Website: apple
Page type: billing-address
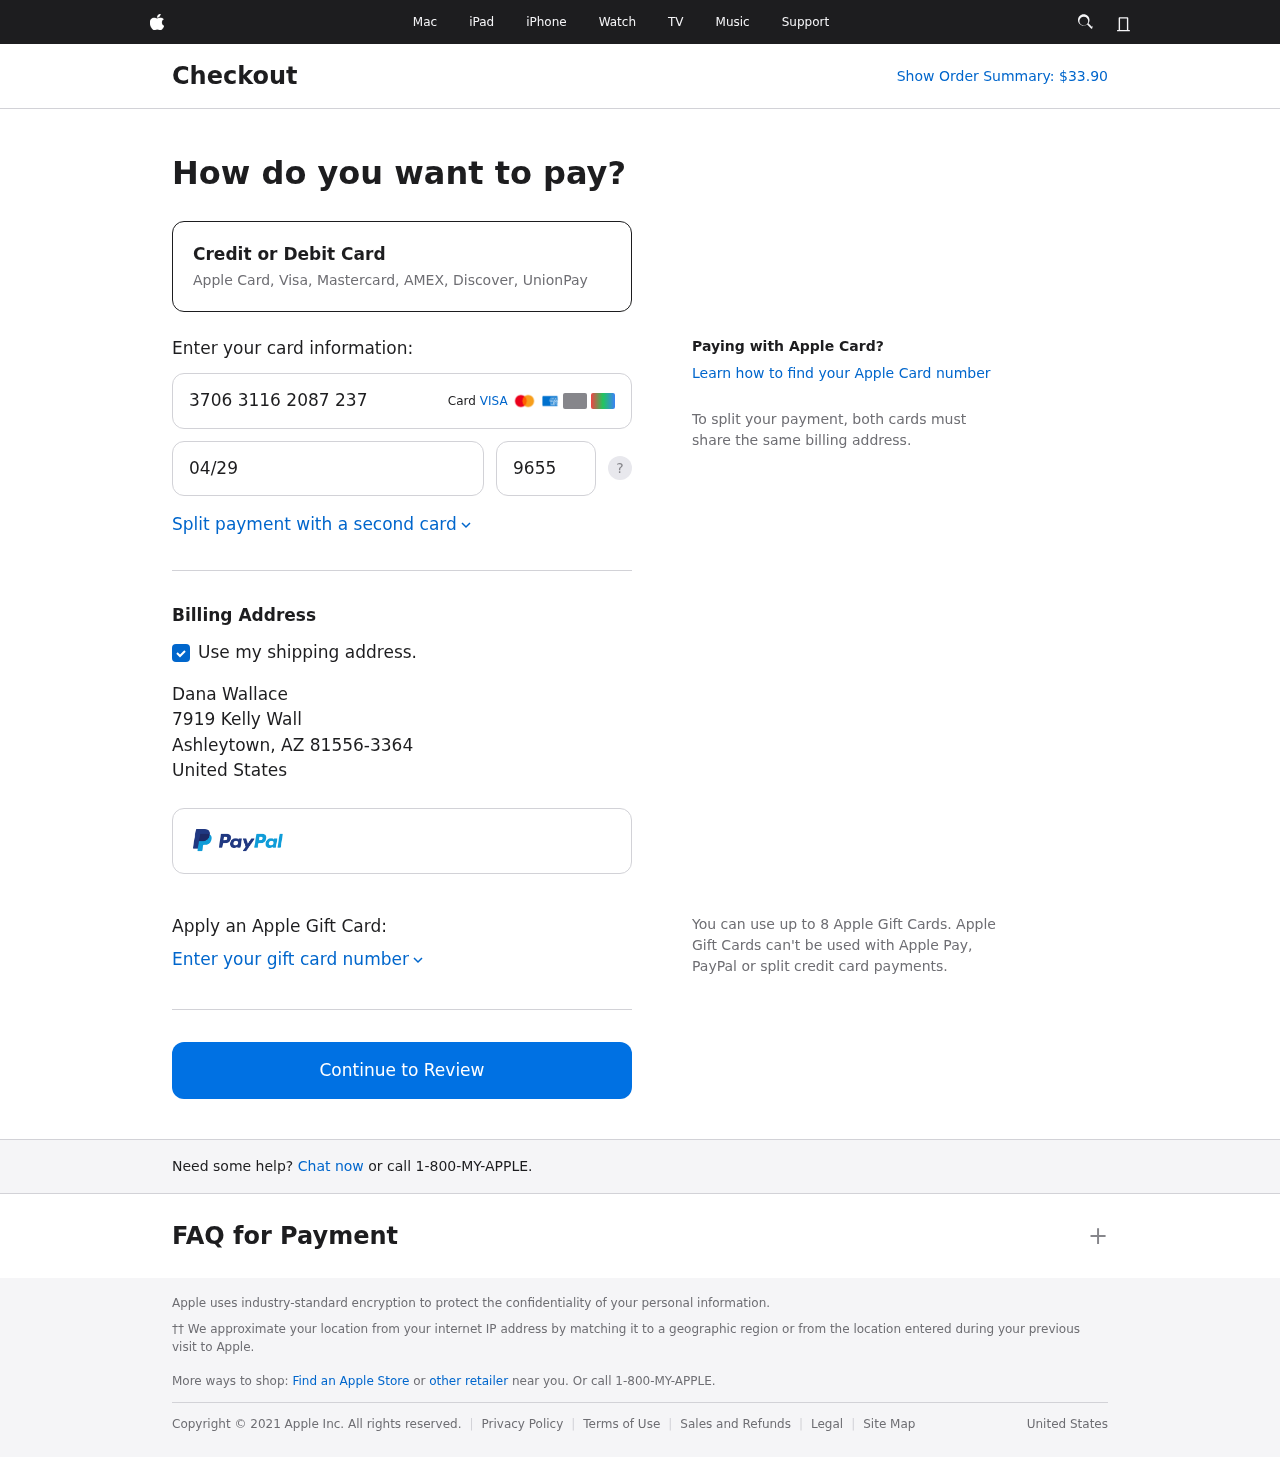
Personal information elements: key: PII_CARD_CVV
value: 9655
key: PII_CARD_EXPIRY
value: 04/29
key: PII_CARD_NUMBER
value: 3706 3116 2087 237
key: PII_CITY
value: Ashleytown
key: PII_COUNTRY
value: United States
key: PII_FULLNAME
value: Dana Wallace
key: PII_POSTCODE_FULL
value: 81556-3364
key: PII_STATE_ABBR
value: AZ
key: PII_STREET
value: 7919 Kelly Wall
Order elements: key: ORDER_TOTAL
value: Show Order Summary: $33.90